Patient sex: F
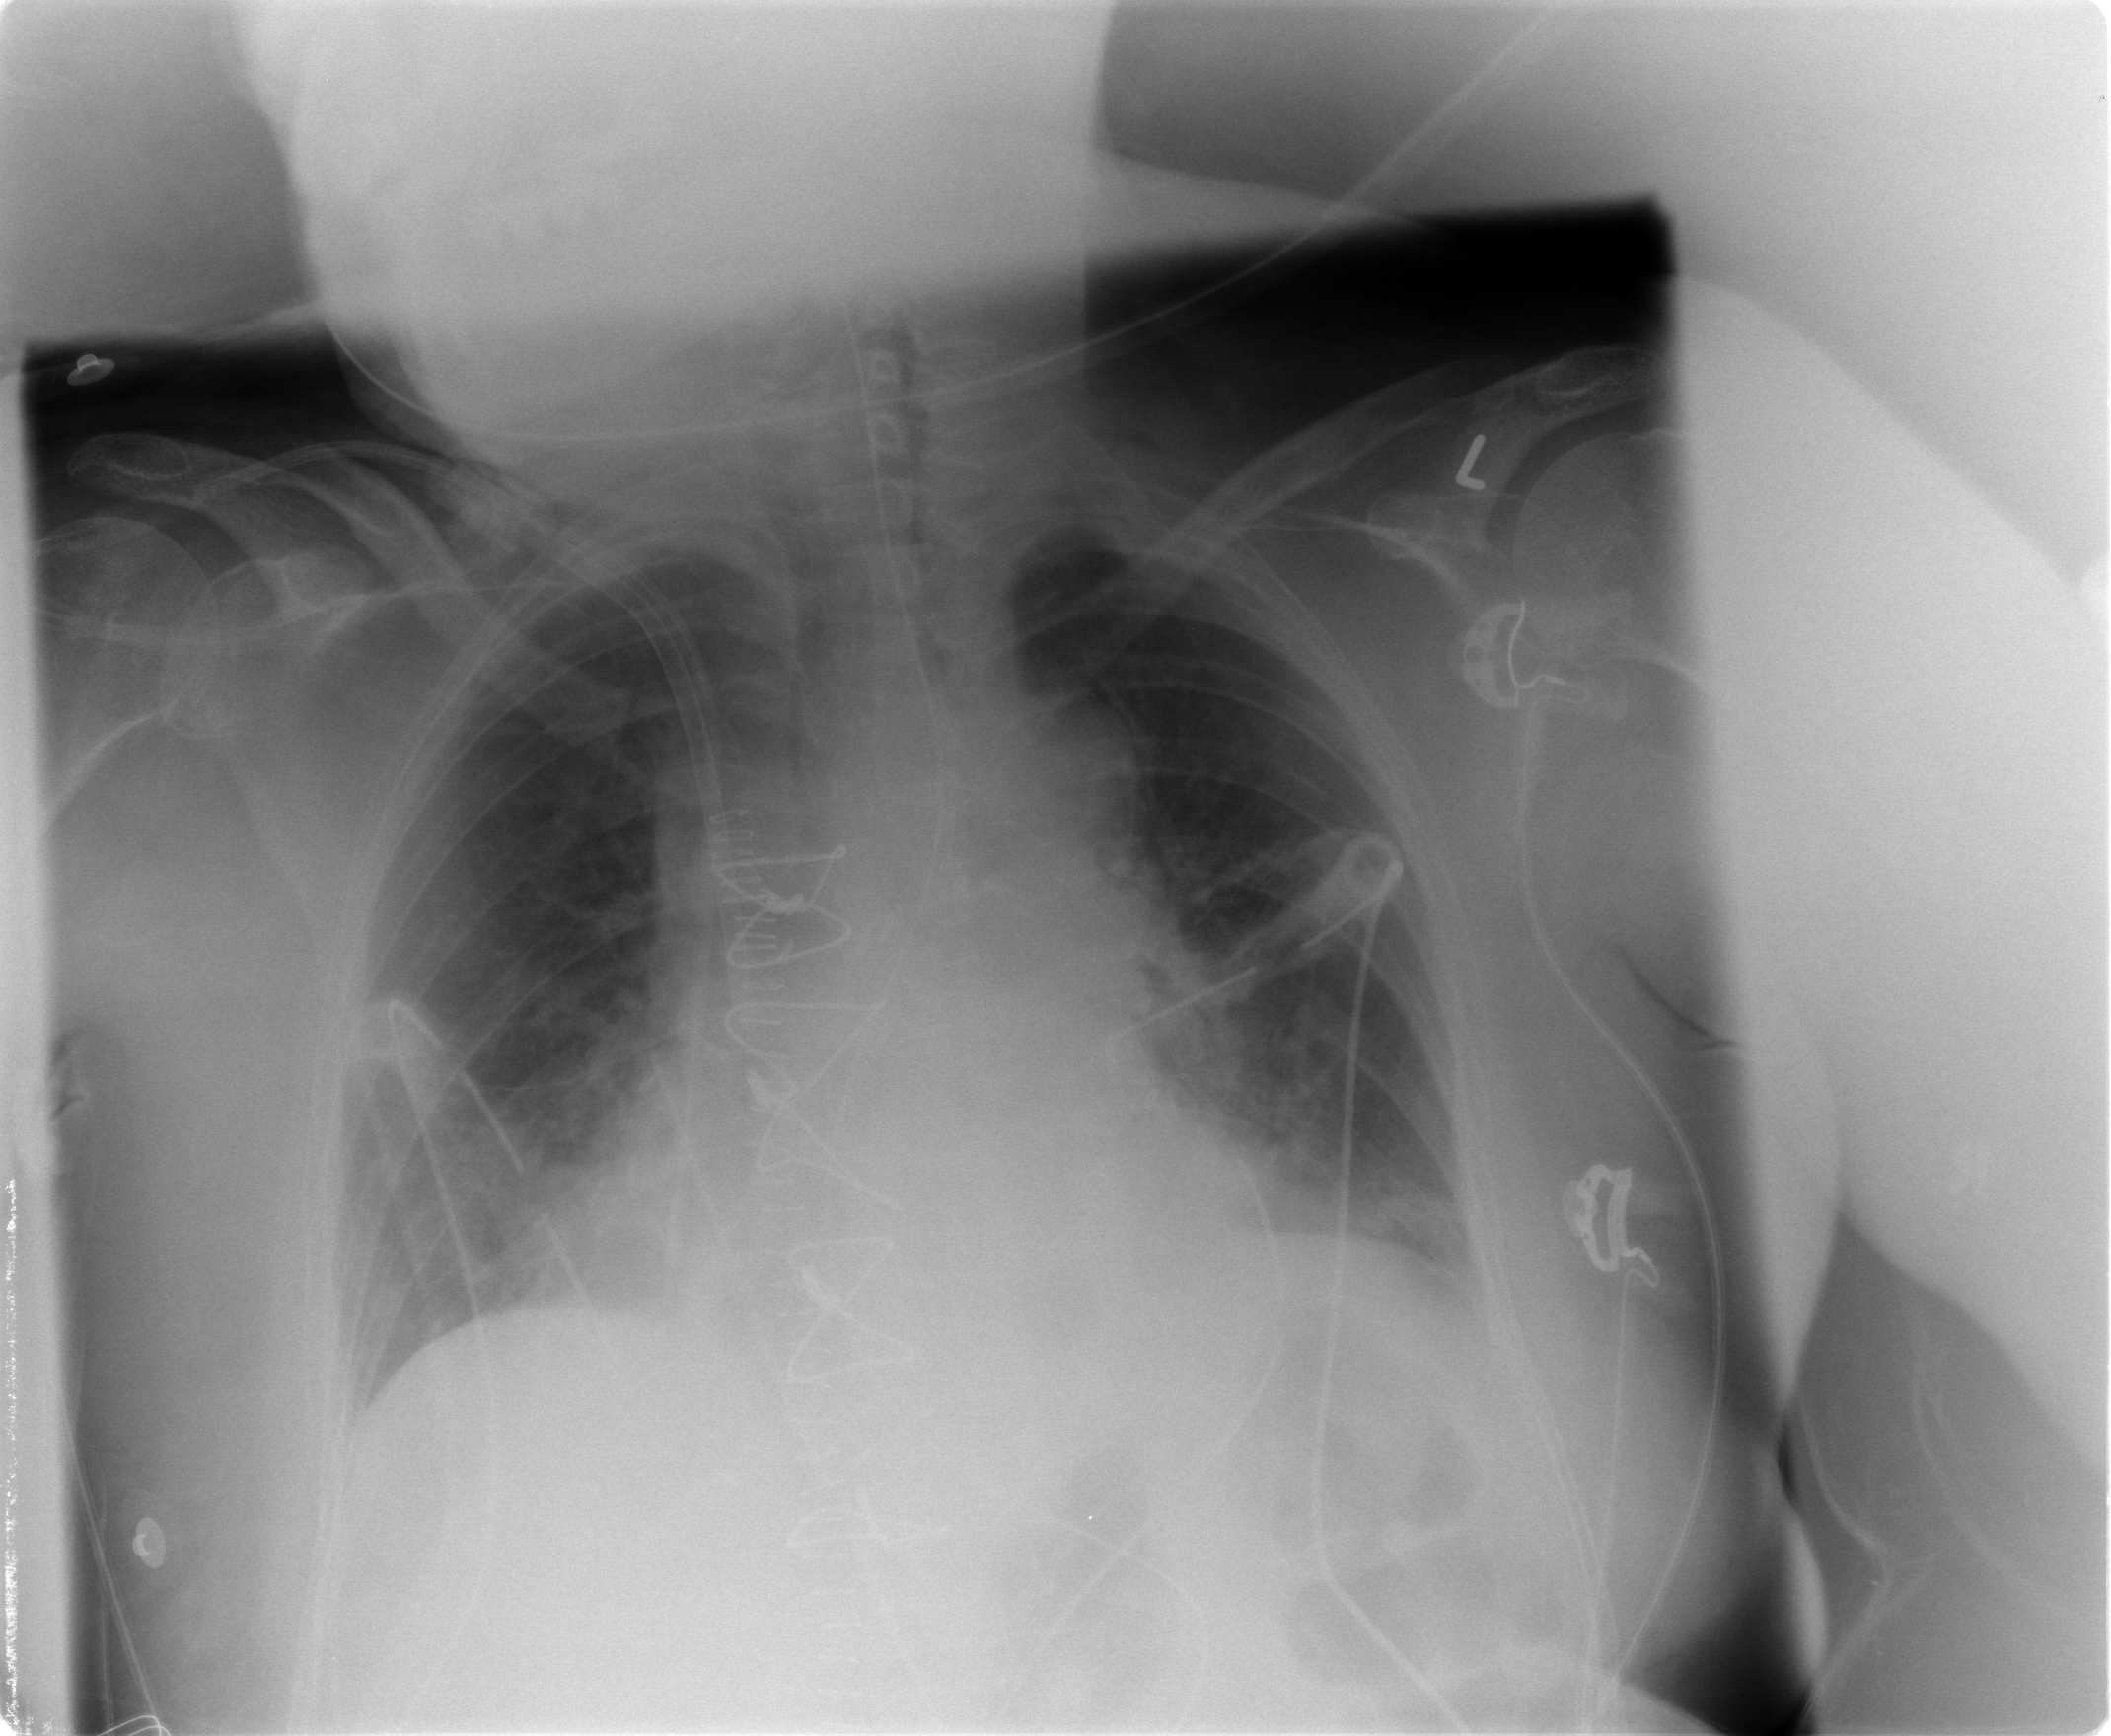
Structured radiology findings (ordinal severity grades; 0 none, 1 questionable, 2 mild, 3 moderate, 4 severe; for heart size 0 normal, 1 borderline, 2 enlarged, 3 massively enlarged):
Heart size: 0
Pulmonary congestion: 2
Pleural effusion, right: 0
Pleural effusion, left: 0
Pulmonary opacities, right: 0
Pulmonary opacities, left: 0
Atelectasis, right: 0
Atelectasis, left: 2